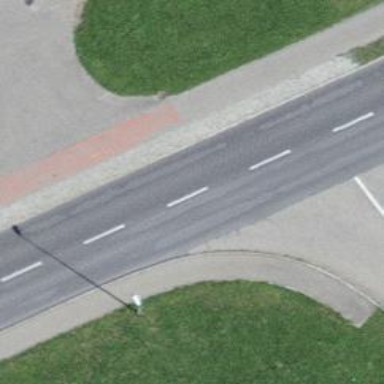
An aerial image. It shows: Cycleway with grade1 asphalt surface.